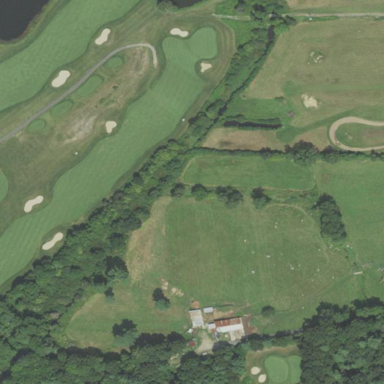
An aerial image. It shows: Golf fairway surrounded by grass.